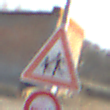
Verkehrszeichen: KinderRechts
Zusatzzeichen unten: Ueberholverbot
Umgebung: Outdoor, Suburban
Tageszeit: MorningAfternoon
Wetter: PartlyCloudy
Licht: Natural
Jahreszeit: NotSpecified
Kontrast: HighContrast